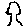
Label: tree